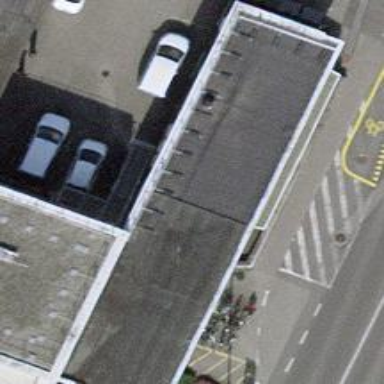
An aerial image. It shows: Bicycle repair station.